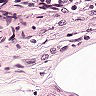
Metastatic tissue present: no